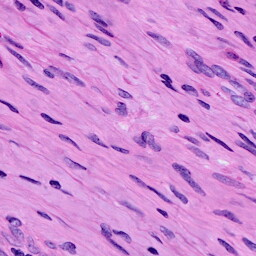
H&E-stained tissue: Cervix